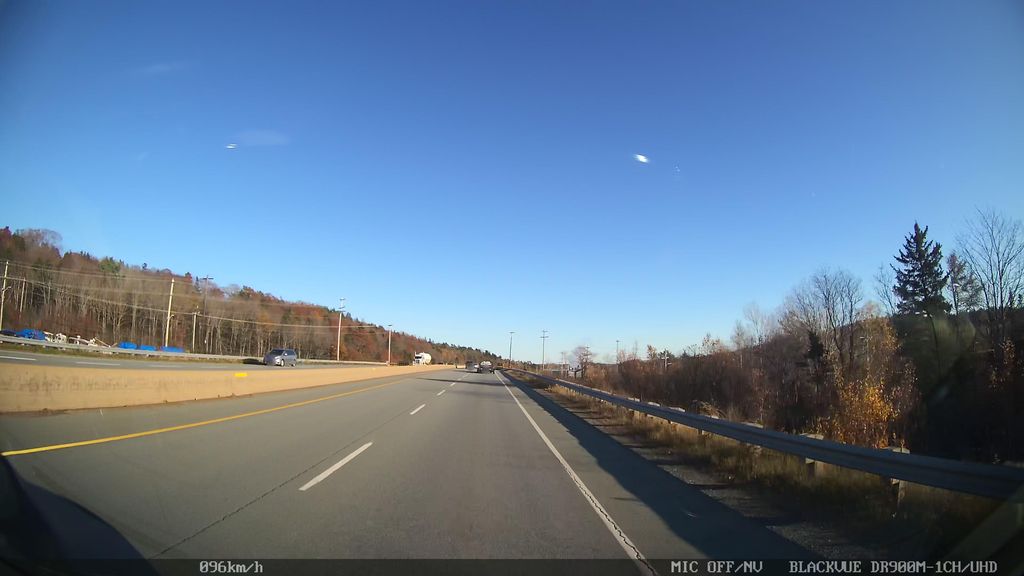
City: halifax